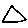
Label: triangle